Question: I'm building an iPhone app with swift, and I've got a Rectangular Banner ad I'm trying to show. I've gotten my Dev account properly set up for iAds, but the ad doesn't populate in the app. I get test ad, but not where I expect it.
Here's the code for the controller with the ad, and a screenshot:
'''
//
// AdViewController.swift
//
// Created by Kevin Whitaker on 3/26/15.
//
import UIKit
import iAd
class AdViewController: UIViewController, ADBannerViewDelegate {
@IBOutlet weak var AdView: ADBannerView!
override func viewDidLoad() {
super.viewDidLoad()
// Do any additional setup after loading the view.
self.canDisplayBannerAds = true
AdView = ADBannerView(adType: ADAdType.MediumRectangle)
AdView?.delegate = self
}
override func didReceiveMemoryWarning() {
super.didReceiveMemoryWarning()
// Dispose of any resources that can be recreated.
}
override func prefersStatusBarHidden() -> Bool {
return true
}
override func shouldAutorotate() -> Bool {
return false
}
// MARK: - Ads
func bannerViewDidLoadAd(banner: ADBannerView!) {
self.view.addSubview(banner)
}
func bannerView(banner: ADBannerView!, didFailToReceiveAdWithError error: NSError!) {
banner.removeFromSuperview()
}
}
'''

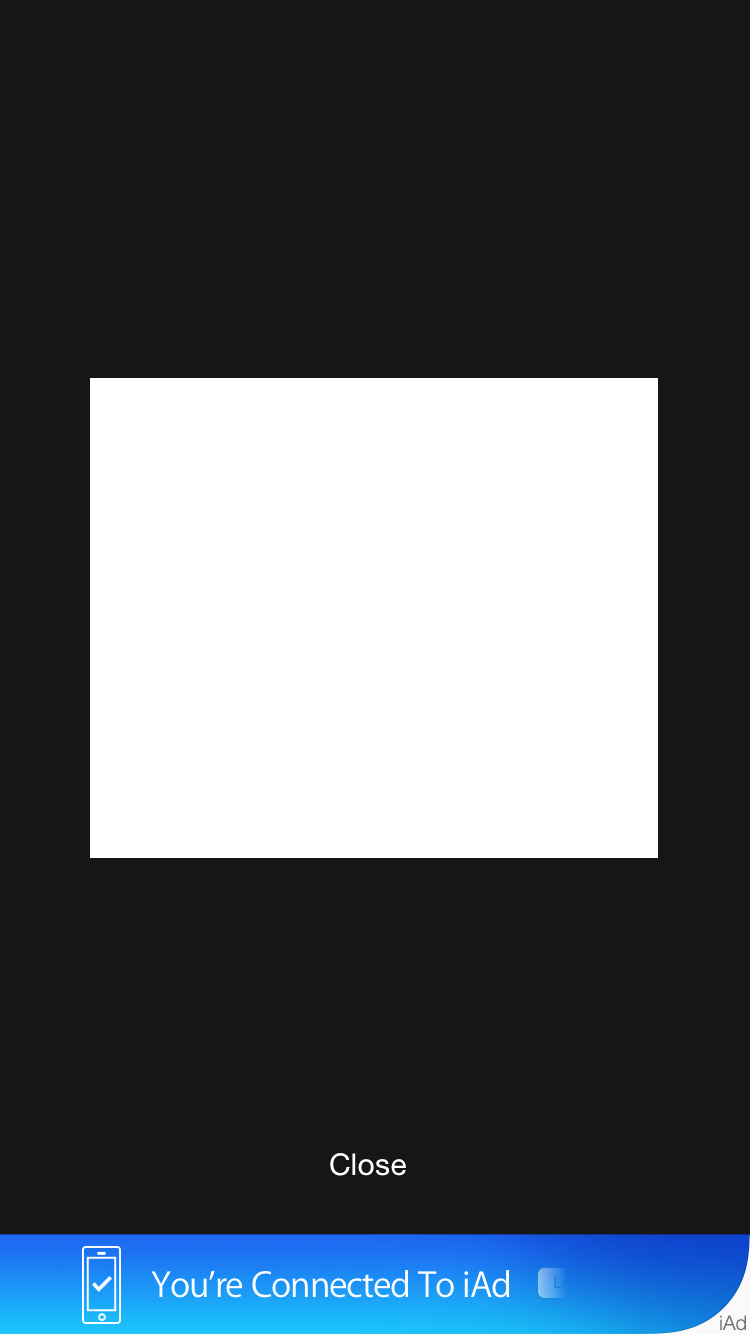
Answer: As @KnightOfDragon mentioned in the comments, <URL>.
What you're looking for is an <URL>. These are the full screen ads you see in other iPhone apps.